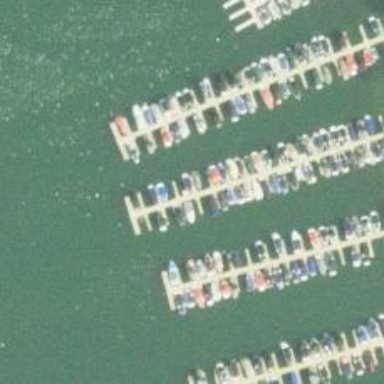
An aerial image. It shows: Man-made pier.